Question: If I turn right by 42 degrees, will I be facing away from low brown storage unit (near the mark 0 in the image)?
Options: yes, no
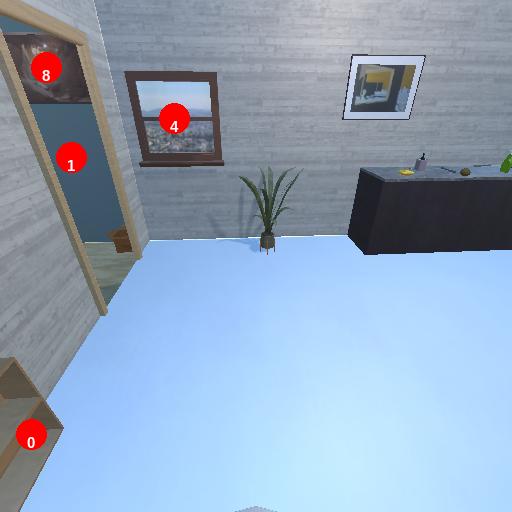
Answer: yes